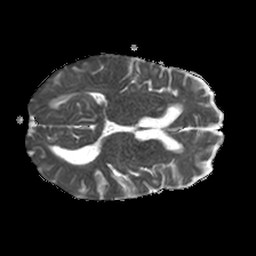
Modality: ADC
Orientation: axial
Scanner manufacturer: philips
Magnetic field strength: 1.5 T
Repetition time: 3.403 s
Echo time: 0.06922 s